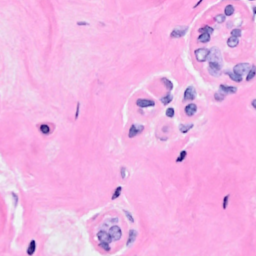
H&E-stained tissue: Breast